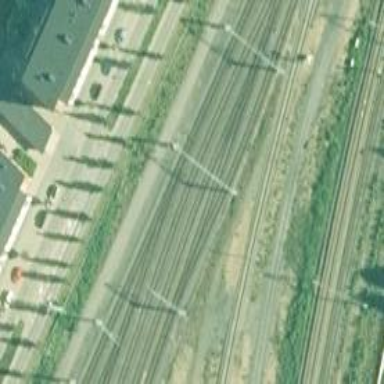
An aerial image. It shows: Rail yard with electrified contact lines for the railway.